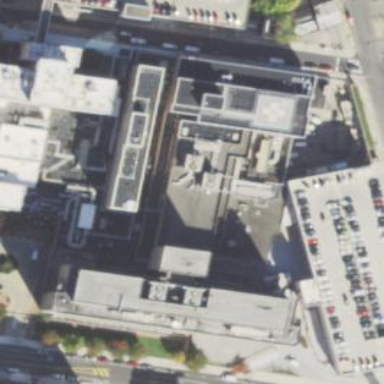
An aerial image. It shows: Hospital providing healthcare services.